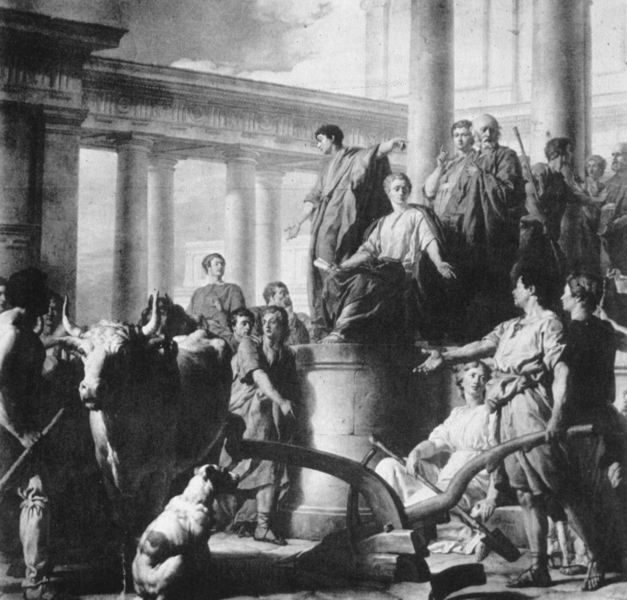
Titel: Furius Cressinus ou l'agriculteur romain, Furius Cressinus
Künstler: Nicolas-Guy Brenet
Standort: Toulouse
Institution: Musée des Augustins
Schlagwörter: gemälde, gruppe, hand, himmel, mann, rubens, schatten, umhang, weiß, wolken, frauen, menschen, sitzen, finger, frau, geste, grau, holz, licht, männer, schwarz, skizze, säule, säulen, zeichnung, gebäude, hund, tier, tiere, malerei, versammlung, gericht, architektur, arm, barock, sockel, stehen, gelehrte, gesten, hände, vieh, gewand, redner, gewänder, händler, klassizismus, renaissance, bauern, handel, reiter, stock, alter mann, stab, rede, kuh, rind, markt, platz, saal, treppe, historienbild, thron, verzierung, balken, überwurf, sandalen, podest, zeigen, oberkörper, tor, galerie, halle, foto, gang, arkade, antike, greis, aufruhr, schwarz weiß, streit, waffe, gestik, herrscher, mythologie, kopie, architrav, arkaden, rom, fries, römer, triumph, anklage, gerechtigkeit, gesims, papierrolle, antik, toga, predigt, diskussion, schriftrolle, tempel, icht, heilige, opfer, opferung, hörner, dorisch, bulle, ochse, pflug, stier, tunika, biblisch, heroisch, disput, weise, schaufel, spaten, römisch, athen, ind, kalb, gebälk, säulenhalle, epistyl, medici, methopen, metopen, erhöht, cäsar, triglyphenfries, togen, historistisch, sokrates, senat, urteil, handeln, zeigegestus, thronen, rhetorik, geräte, stoa, nachbildung, ceasar, philosophen, redegestus, anhörung, archit, argumente, gangn, hyglyphen, s ulengang, schlichten, antonius, bfass, schulung, streitgespräch